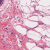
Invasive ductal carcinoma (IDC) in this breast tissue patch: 0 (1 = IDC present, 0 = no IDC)